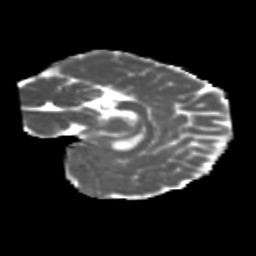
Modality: MD
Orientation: sagittal
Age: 23
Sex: female
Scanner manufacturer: siemens
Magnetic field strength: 3 T
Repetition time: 1.8 s
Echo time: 0.07 s